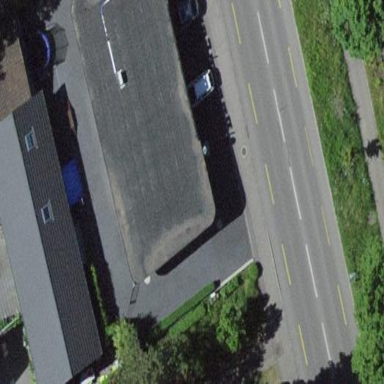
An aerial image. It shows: Car shop building.